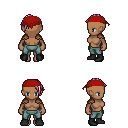
a pixel art fantasy rpg character, female body template, human, dark skin, leather shoulder armor, teal pants, white blonde long mohawk hairstyle, red bandana, black shoes, four views (front, back, left, right), 2x2 character sprite sheet, small pixel art, hard edges, no anti-aliasing